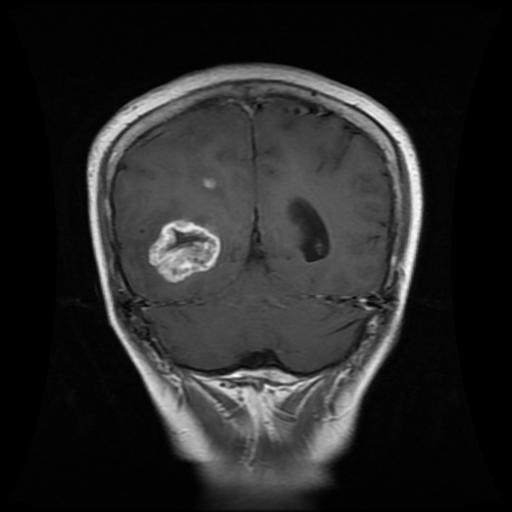
Label: glioma